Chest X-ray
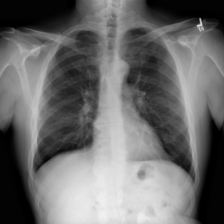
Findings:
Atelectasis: negative
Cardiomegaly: negative
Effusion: negative
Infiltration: negative
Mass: negative
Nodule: negative
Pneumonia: negative
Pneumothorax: negative
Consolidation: negative
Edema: negative
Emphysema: negative
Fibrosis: negative
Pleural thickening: negative
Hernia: negative